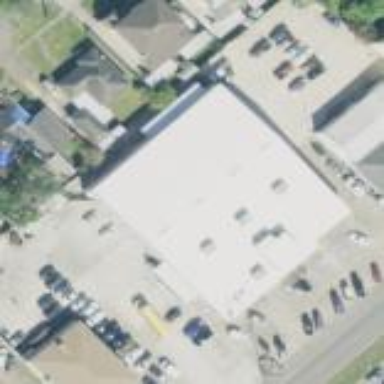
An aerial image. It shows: Building with bowling alley inside.